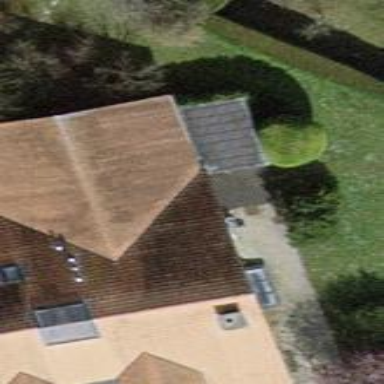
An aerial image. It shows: View of roof of building.